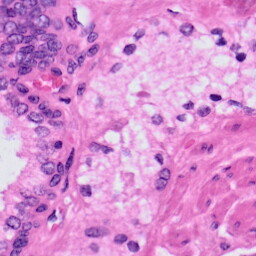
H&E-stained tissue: Prostate